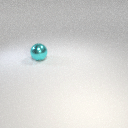
large cyan metal sphere